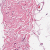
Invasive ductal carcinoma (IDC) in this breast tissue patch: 0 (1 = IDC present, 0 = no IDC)